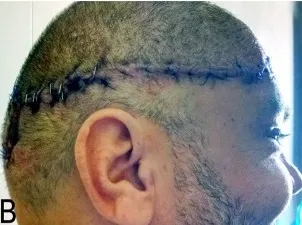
The course of the incision line of the flap. Laterally.
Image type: medical_photograph (other_medical_photograph)